Question: I have the following code which I post a bunch of JSON data to an ASHX file where I will process this data. Somehow the JSON is encoded and I have no clue what encoded it.
'''
$.ajax({
url: '/save_objects_channels.ashx',
data: jsonParams,
contentType: 'application/json',
dataType: 'json',
success: function(data) {
},
error: function (xhr, ajaxOptions, thrownError){
},
complete: function() {
}
});
'''
Here is my sample json that I posted (I generate this as string):
'''
var jsonParams = '[ { objectID: 333, channelID: 3, supplierId: 2, checked: true },{ objectID: 444, channelID: 4, supplierId: 5, checked: true } ]';
'''

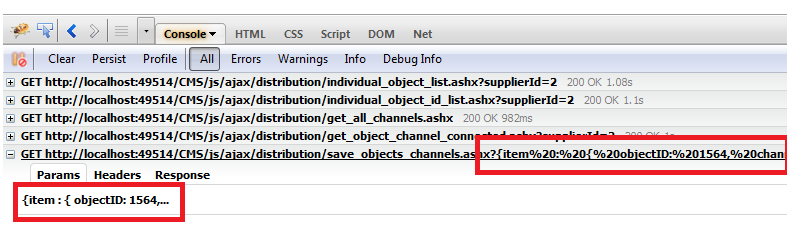
Answer: jQuery encoded it. You chose to send it as a GET request (which is the default for '.ajax()'), which transfers all data in the URL as part of the query string. As <URL> also points out, the query string must be encoded.
You might want to switch to 'type: "POST"' in your '.ajax()' parameters.
GET requests have a length limit that can bite you when the JSON string gets longer. POST requests have virtually no size limit.
Plus, you will cause a data leak: Query strings are written to the web server logs, possibly sensitive data could end up there when you are not careful. POST requests are logged, too. But their payload will not be logged, as it is not part of the URL.